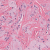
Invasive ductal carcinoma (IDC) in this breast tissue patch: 1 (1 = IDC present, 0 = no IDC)